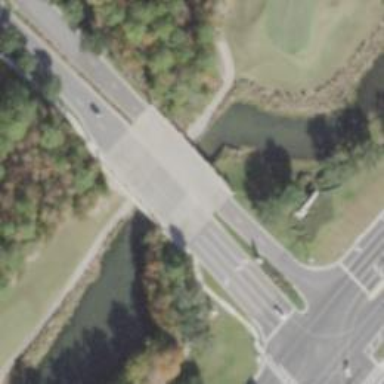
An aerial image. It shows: Tertiary road passing over bridge.